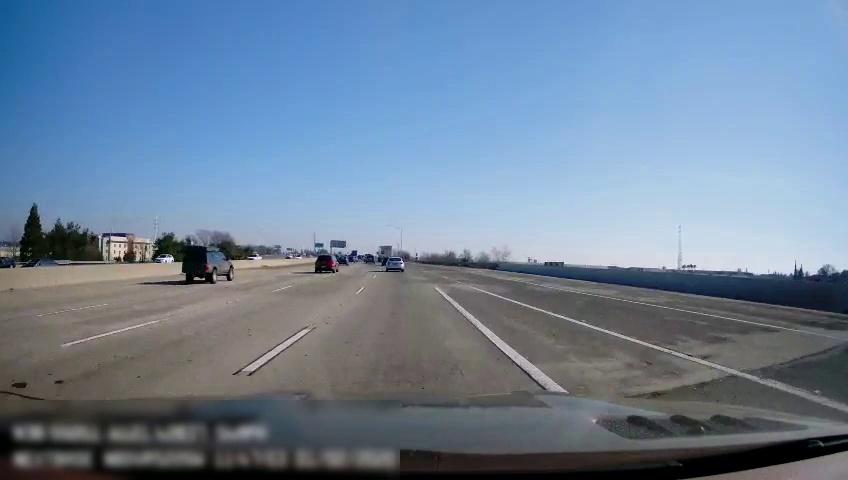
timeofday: Day
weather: Sunny
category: Drivable Space
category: Vehicles | SUV
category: Vehicles | SUV
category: Vehicles | SUV
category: Vehicles | Truck
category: Vehicles | SUV
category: Vehicles | SUV
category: Vehicles | SUV
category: Vehicles | SUV
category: Vehicles | Truck
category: Lanes | Alternate Lane
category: Lanes | Alternate Lane
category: Lanes | Alternate Lane
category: Lanes | Current Lane
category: Lanes | Current Lane
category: Lanes | Alternate Lane